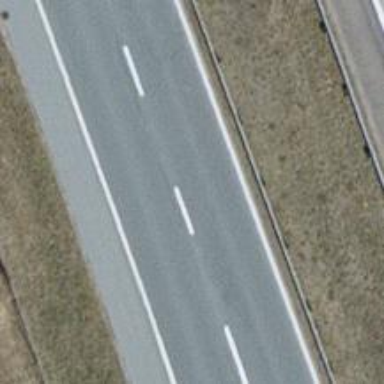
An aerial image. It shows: Asphalt motorway link.